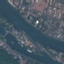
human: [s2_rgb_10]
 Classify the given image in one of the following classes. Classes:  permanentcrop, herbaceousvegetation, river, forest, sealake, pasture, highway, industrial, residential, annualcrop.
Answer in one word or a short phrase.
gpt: River